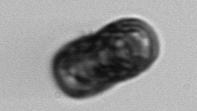
Label: Paralia_sulcata